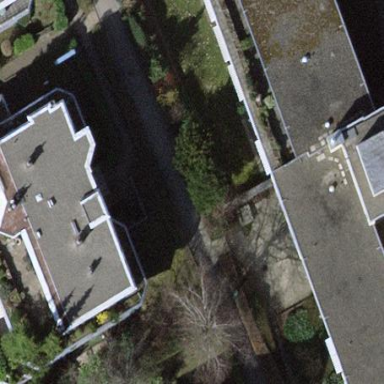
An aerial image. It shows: Building with flat roof.